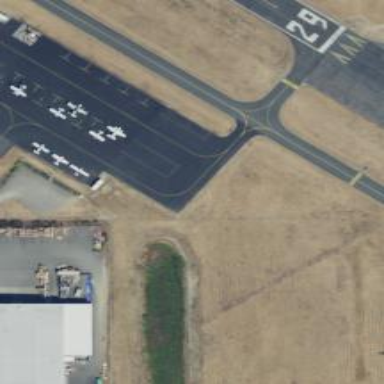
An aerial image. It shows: View of taxiway at the airport.